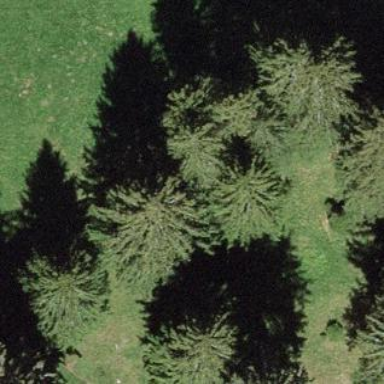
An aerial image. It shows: Beautiful woodland area.